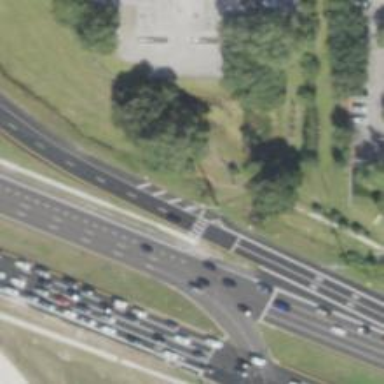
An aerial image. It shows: Marked crossing on cycleway road.